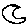
Label: moon